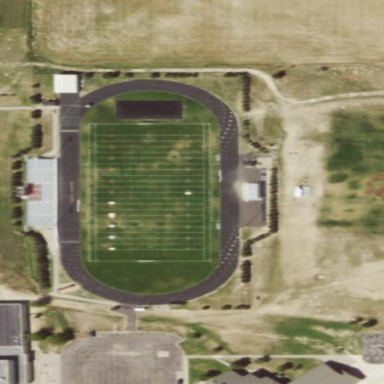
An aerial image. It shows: American football pitch for leisure and sport activities.